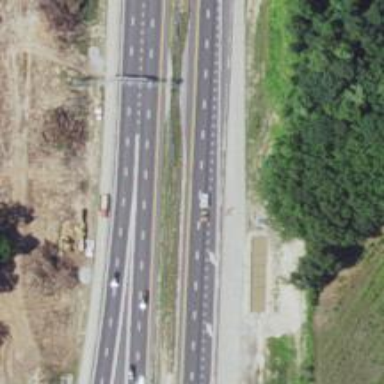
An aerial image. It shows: Asphalt motorway.